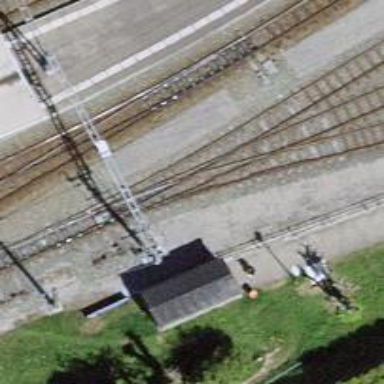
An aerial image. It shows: Narrow-gauge railway yard with electrified contact line.